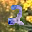
Label: 2